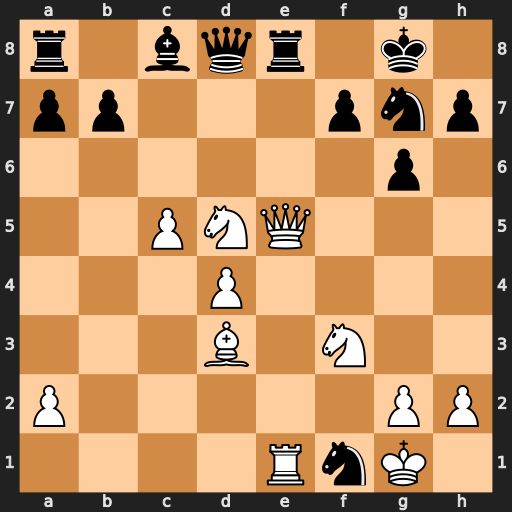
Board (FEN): r1bqr1k1/pp3pnp/6p1/2PNQ3/3P4/3B1N2/P5PP/4RnK1
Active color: w
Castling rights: -
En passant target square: -
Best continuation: Nf6+ Qxf6 Qxf6